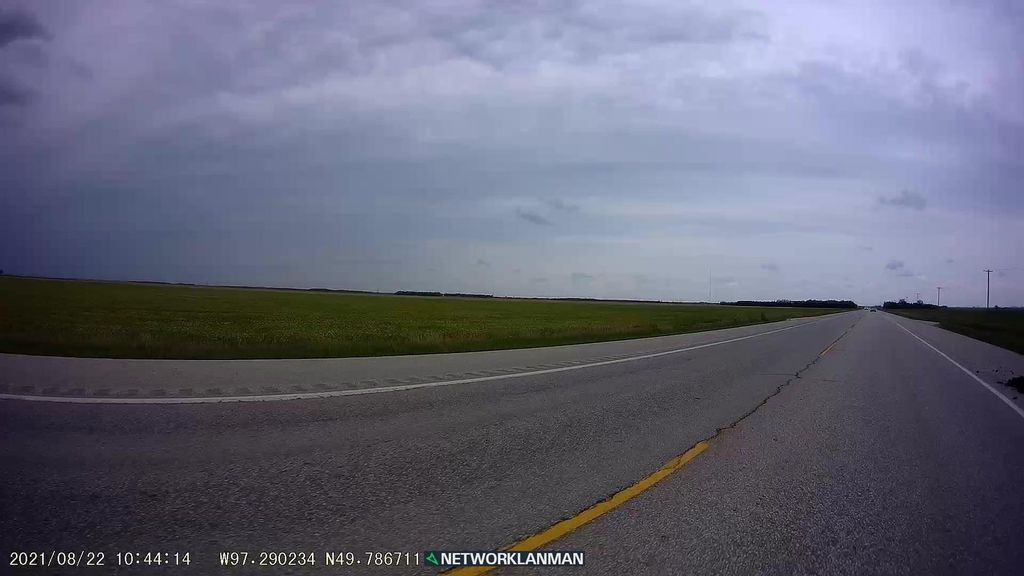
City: winnipeg